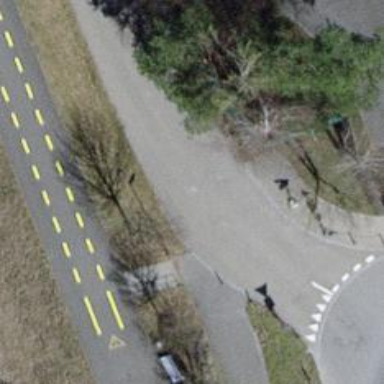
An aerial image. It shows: Road with steps.